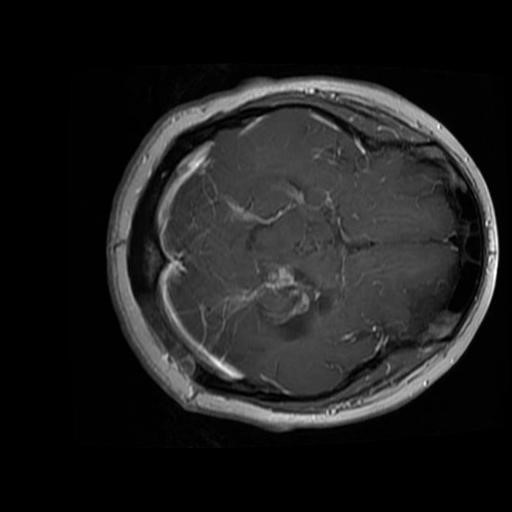
Label: brain_glioma